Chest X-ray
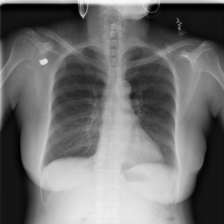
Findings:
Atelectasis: positive
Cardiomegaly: negative
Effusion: negative
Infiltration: negative
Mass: negative
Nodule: negative
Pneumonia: negative
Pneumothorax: negative
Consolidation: negative
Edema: negative
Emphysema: negative
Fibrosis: negative
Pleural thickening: negative
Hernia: negative